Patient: sex M, age 47
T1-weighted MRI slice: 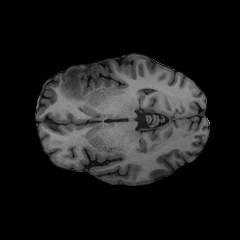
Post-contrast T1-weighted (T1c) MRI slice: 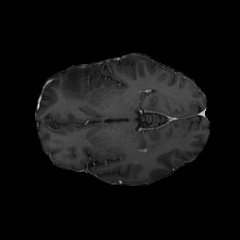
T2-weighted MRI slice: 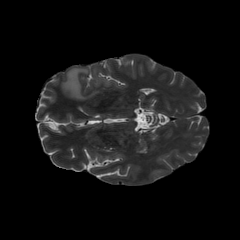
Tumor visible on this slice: yes
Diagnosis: Glioblastoma, IDH-wildtype
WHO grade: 4